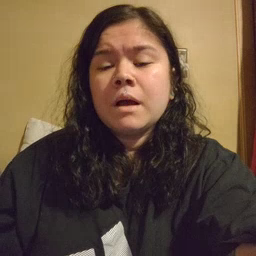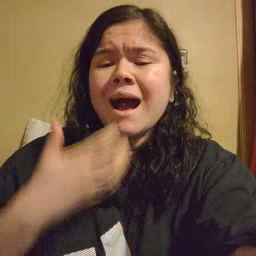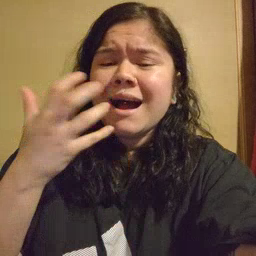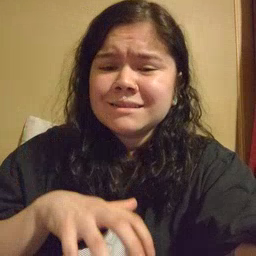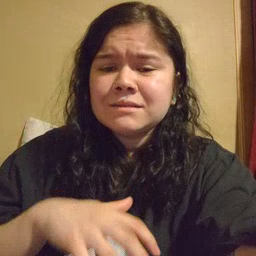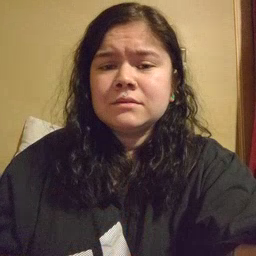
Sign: hot